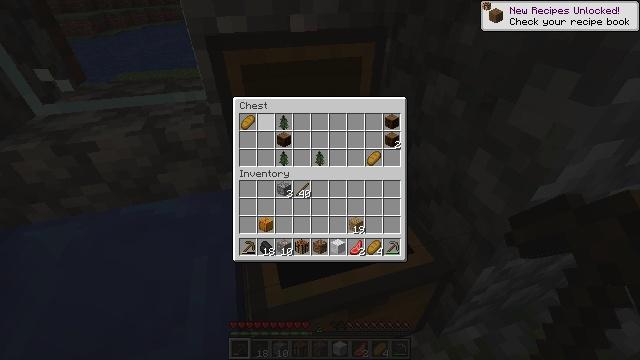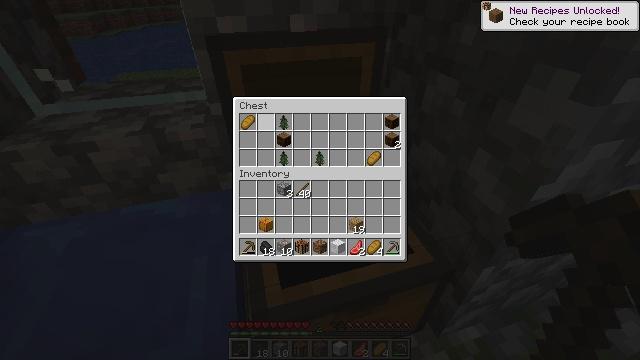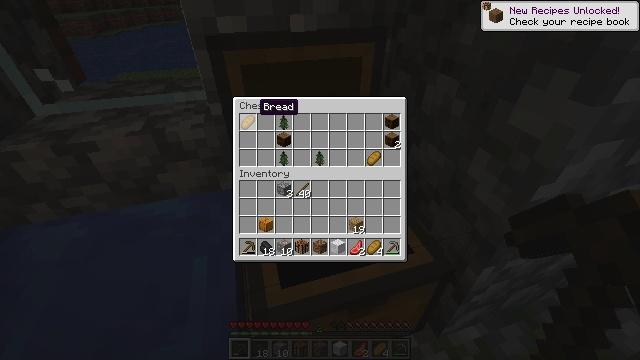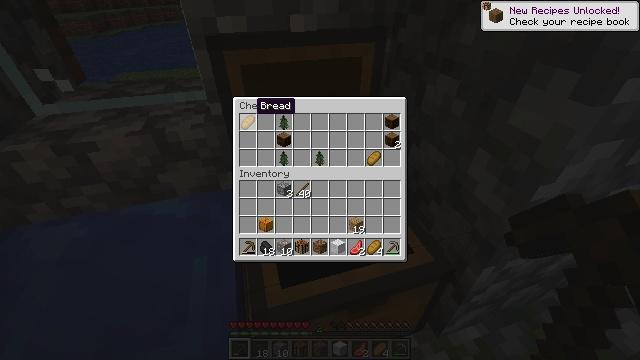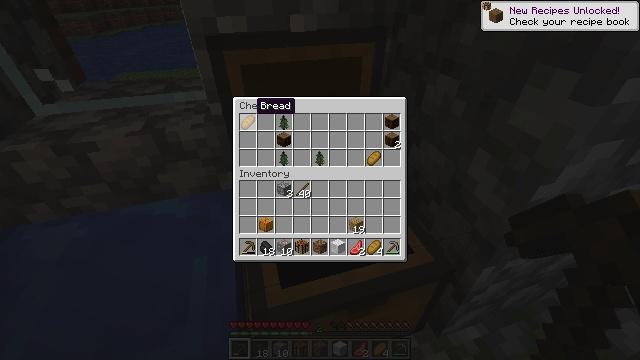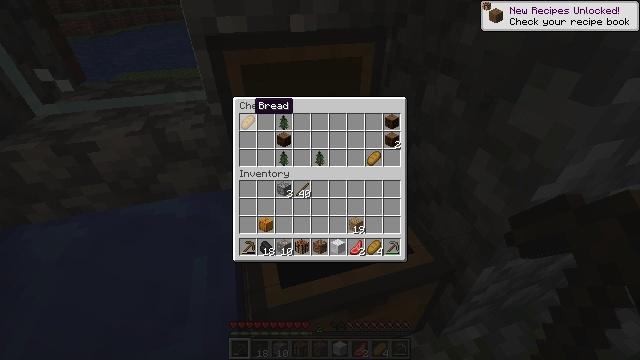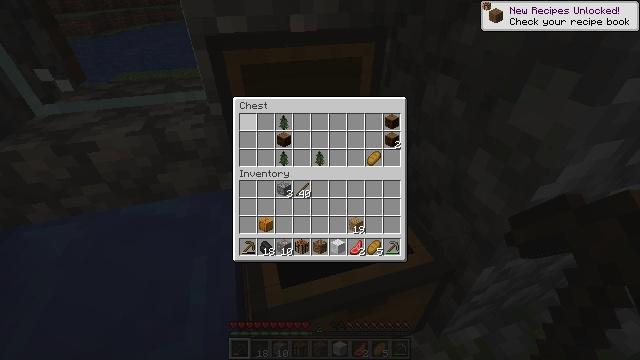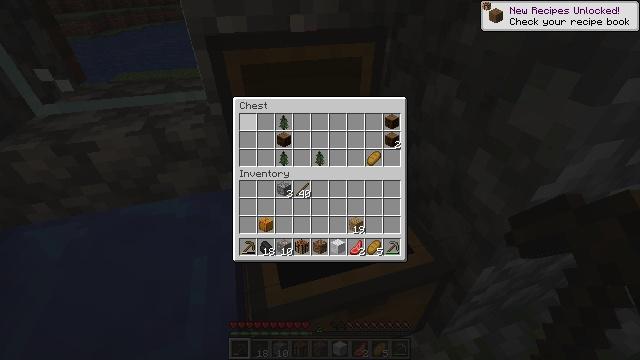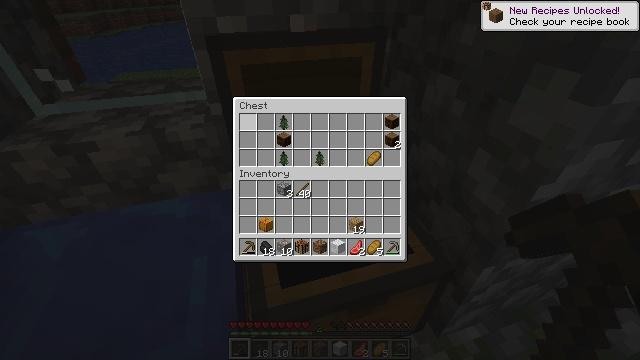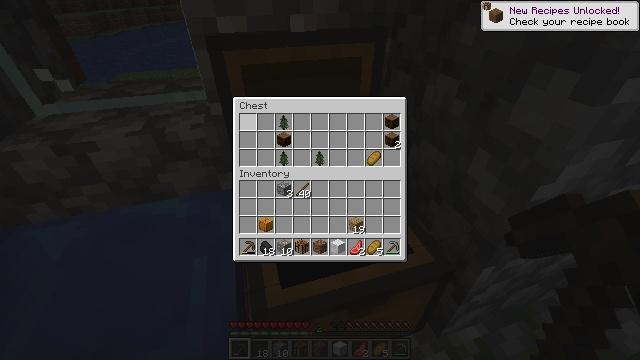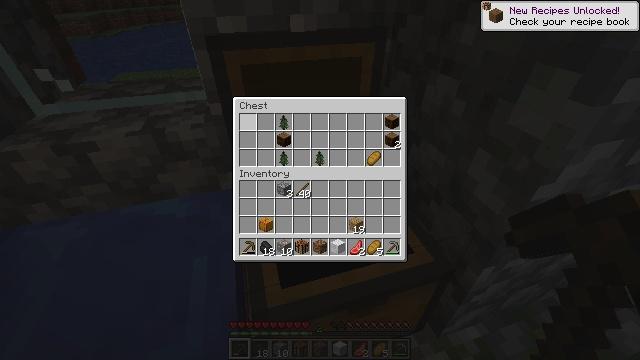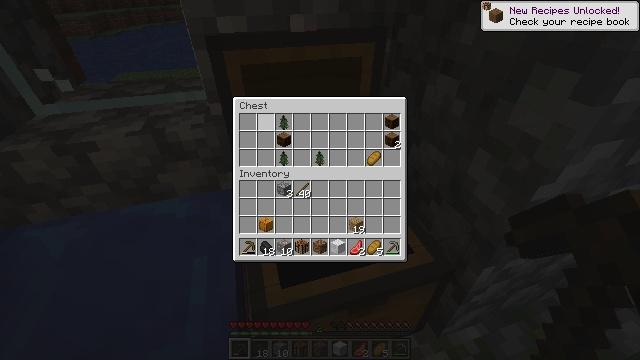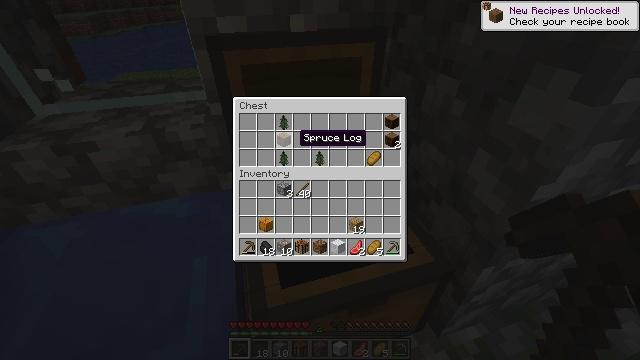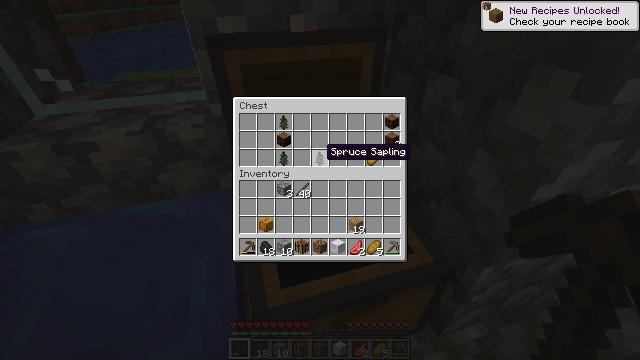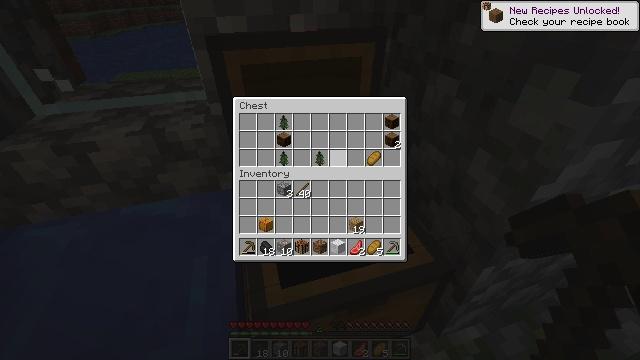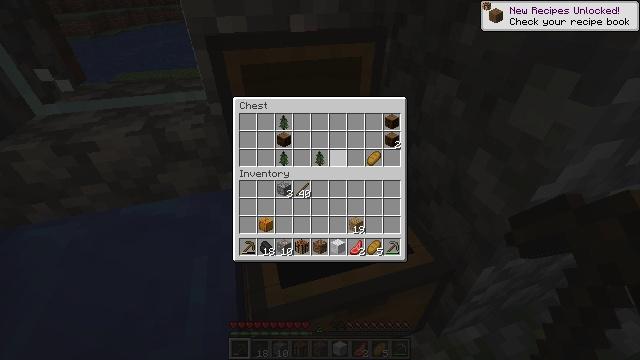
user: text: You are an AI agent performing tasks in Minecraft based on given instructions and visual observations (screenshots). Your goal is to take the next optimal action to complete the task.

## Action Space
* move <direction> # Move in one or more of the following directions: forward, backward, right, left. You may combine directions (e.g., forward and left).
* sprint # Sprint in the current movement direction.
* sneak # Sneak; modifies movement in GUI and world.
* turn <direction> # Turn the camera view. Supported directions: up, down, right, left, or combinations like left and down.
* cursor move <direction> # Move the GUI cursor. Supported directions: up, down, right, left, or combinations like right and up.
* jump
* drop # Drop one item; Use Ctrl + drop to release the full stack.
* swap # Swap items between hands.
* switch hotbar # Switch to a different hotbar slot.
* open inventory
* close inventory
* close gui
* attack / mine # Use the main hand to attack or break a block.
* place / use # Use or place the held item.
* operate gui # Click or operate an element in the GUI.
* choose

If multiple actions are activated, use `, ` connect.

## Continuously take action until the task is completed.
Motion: motion action
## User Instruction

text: Break the blue bed to move it.
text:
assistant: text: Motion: sneak
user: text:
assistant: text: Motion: sneak, cursor move left
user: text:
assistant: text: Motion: sneak
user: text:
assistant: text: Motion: sneak
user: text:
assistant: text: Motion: sneak
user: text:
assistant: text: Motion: sneak, choose
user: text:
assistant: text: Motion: sneak, choose
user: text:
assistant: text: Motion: sneak, choose
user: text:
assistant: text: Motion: sneak
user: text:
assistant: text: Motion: sneak
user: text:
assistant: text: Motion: sneak, cursor move right and down
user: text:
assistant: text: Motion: sneak, cursor move right and down
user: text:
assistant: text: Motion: sneak, cursor move right and down
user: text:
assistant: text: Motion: sneak, cursor move right
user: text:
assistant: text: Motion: sneak, cursor move right
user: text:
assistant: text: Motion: sneak
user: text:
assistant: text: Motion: sneak, cursor move right
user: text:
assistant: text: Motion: sneak
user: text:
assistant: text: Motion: sneak
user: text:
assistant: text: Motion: sneak
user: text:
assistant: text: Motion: sneak
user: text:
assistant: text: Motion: sneak
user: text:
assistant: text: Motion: sneak
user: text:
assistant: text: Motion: sneak
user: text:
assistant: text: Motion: sneak, choose
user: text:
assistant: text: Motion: sneak, choose
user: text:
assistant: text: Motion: sneak, choose
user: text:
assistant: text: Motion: sneak
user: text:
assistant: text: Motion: sneak
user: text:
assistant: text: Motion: sneak